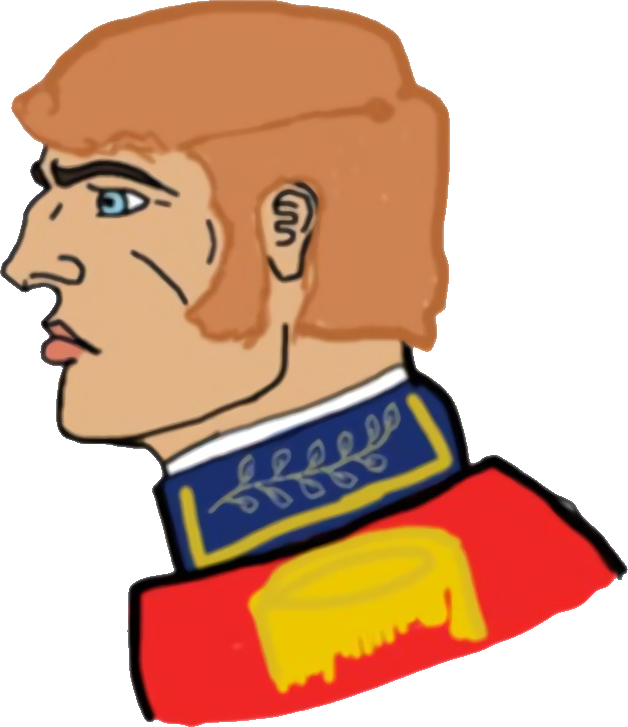
Label: 4_Yes_Chad